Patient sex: M
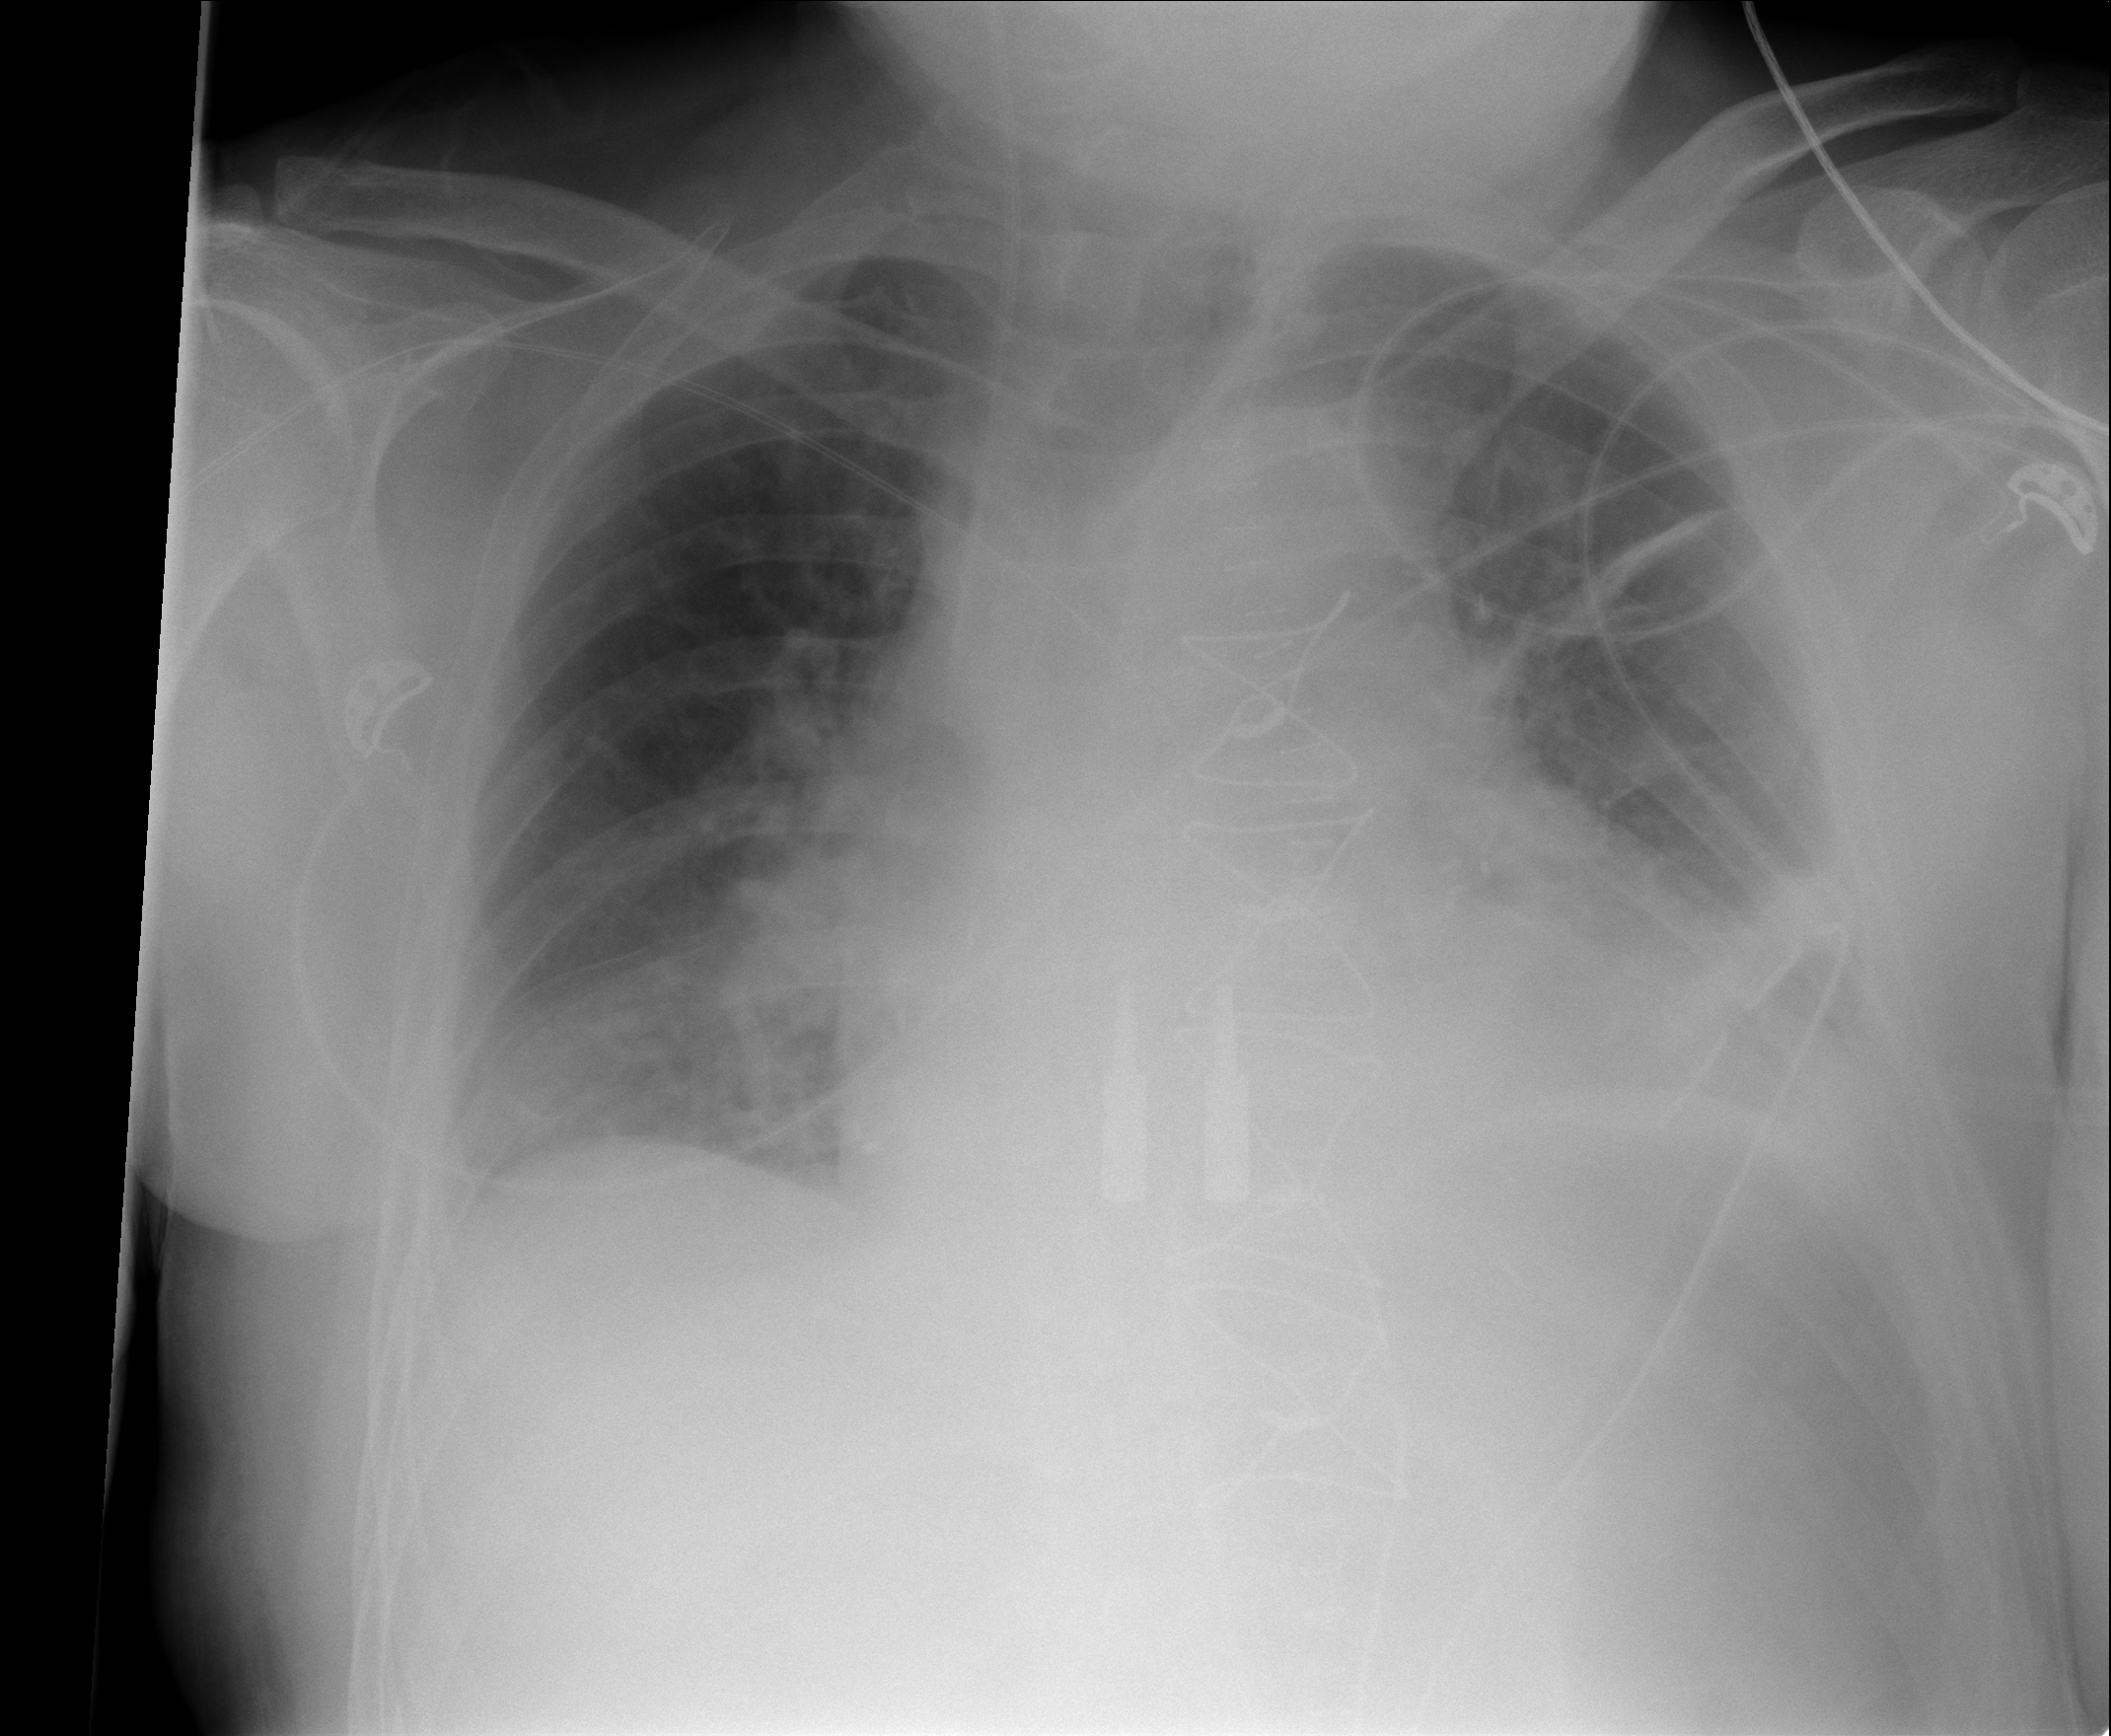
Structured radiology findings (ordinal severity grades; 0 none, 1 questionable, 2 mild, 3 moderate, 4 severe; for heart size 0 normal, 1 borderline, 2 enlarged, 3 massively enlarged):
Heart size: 2
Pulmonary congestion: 1
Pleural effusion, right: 1
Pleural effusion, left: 2
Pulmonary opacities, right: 0
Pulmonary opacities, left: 0
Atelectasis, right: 2
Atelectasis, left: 2